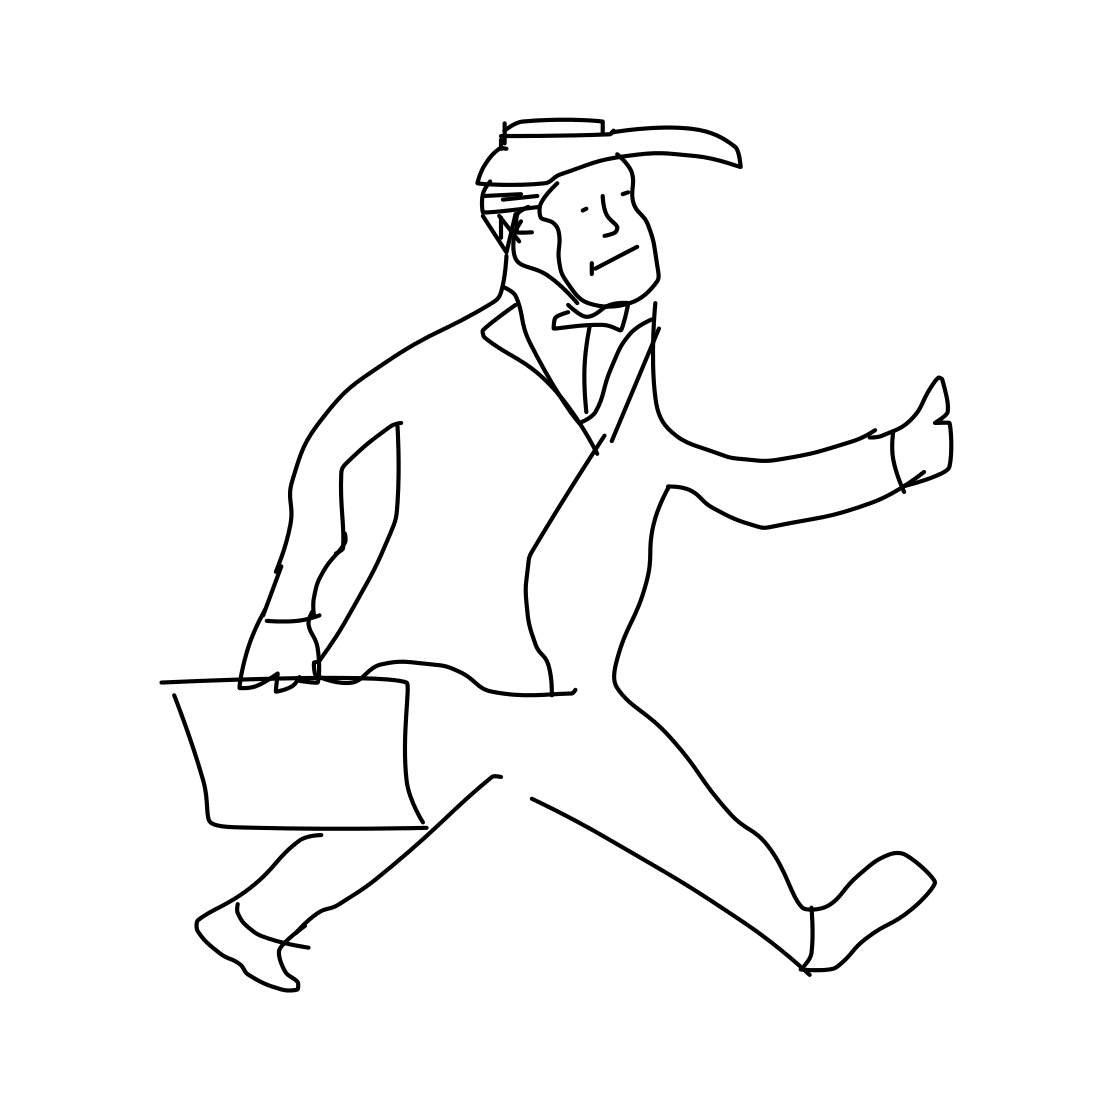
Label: person walking